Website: walmart
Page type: billing-address
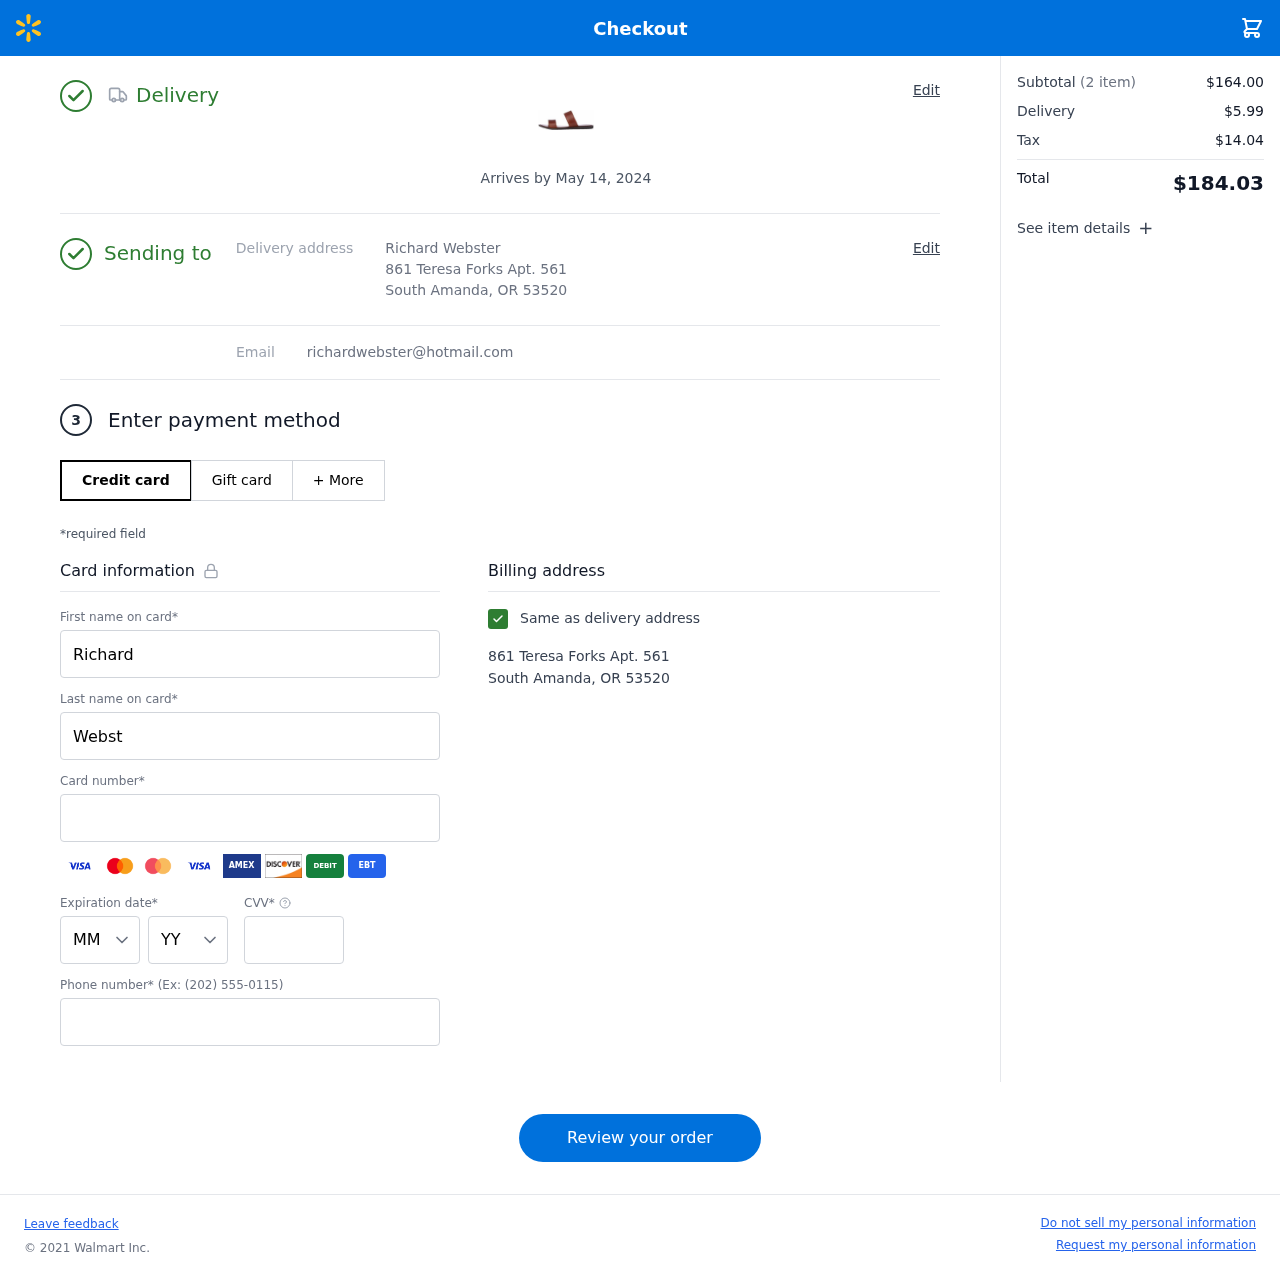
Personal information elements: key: PII_CARD_CVV
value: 4709
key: PII_CARD_EXPIRY_MONTH
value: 08
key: PII_CARD_EXPIRY_YEAR
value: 26
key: PII_CARD_NUMBER
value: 3403 4457 3986 164
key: PII_EMAIL
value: richardwebster@hotmail.com
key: PII_FIRSTNAME
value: Richard
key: PII_FULLNAME
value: Richard Webster
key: PII_LASTNAME
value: Webster
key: PII_PHONE
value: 5466336354
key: PII_STREET
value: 861 Teresa Forks Apt. 561
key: PII_CITY_STATE_ZIP
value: South Amanda, OR 53520
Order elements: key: ORDER_DELIVERY_DATE
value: Arrives by May 14, 2024
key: ORDER_NUM_ITEMS
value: (2 item)
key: ORDER_SUBTOTAL
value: $164.00
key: ORDER_SHIPPING_COST
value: $5.99
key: ORDER_TAX
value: $14.04
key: ORDER_TOTAL
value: $184.03